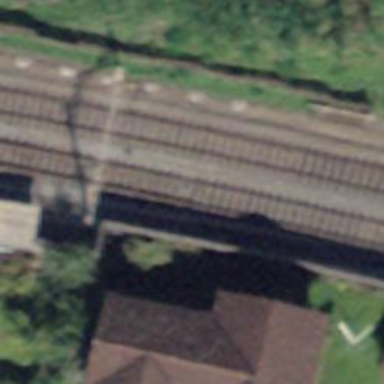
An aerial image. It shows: Railway switch.